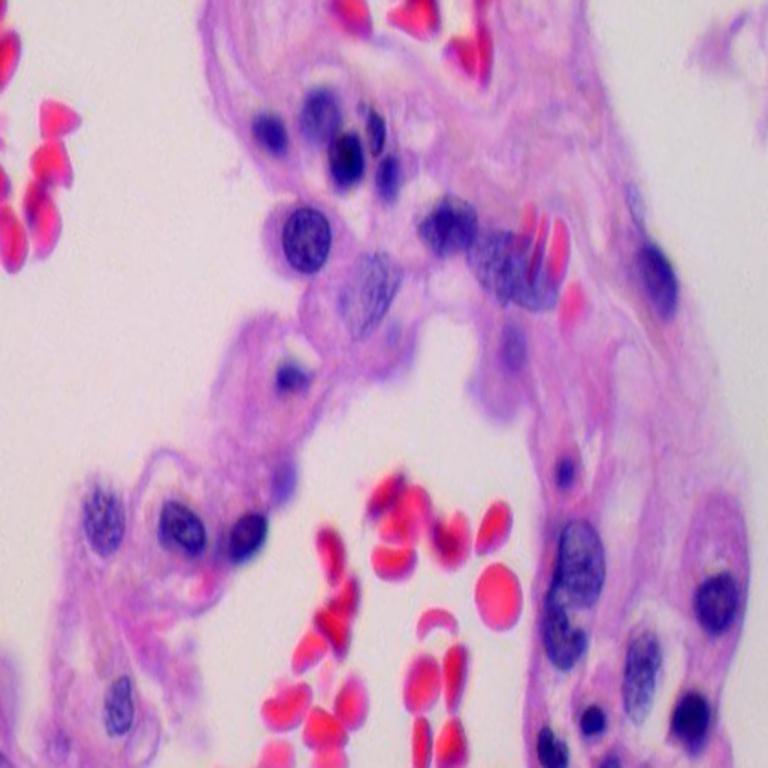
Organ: lung
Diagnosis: benign